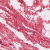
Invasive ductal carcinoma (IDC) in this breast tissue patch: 0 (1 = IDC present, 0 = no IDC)